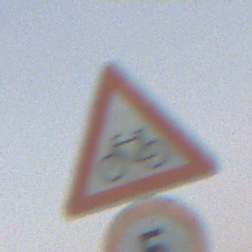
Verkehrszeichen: RadverkehrRechts
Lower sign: Geschwindigkeit5
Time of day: SunriseSunset
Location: Outdoor (Nature)
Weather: PartlyCloudy
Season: NotSpecified
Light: Natural